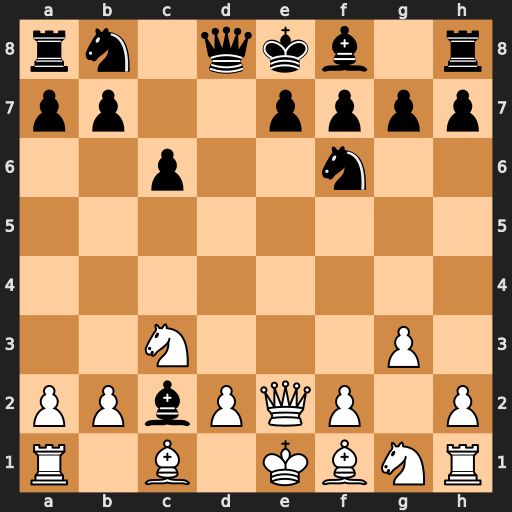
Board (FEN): rn1qkb1r/pp2pppp/2p2n2/8/8/2N3P1/PPbPQP1P/R1B1KBNR
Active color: w
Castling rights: KQkq
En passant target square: -
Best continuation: d3 Bxd3 Qxd3 Qxd3 Bxd3